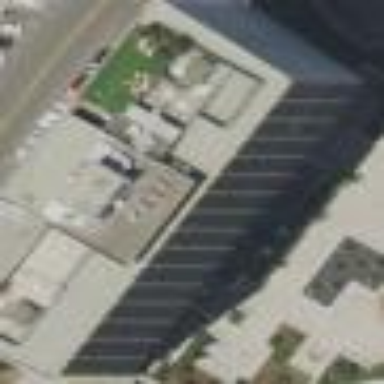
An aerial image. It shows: Part of building.